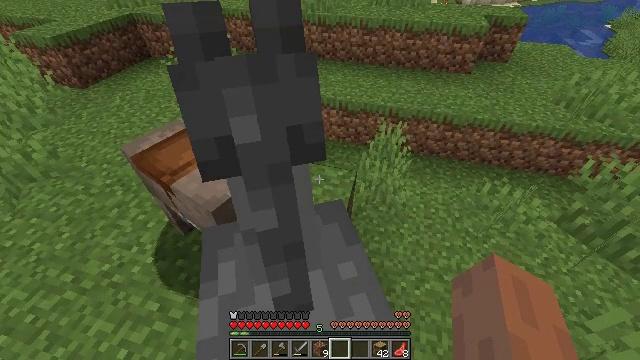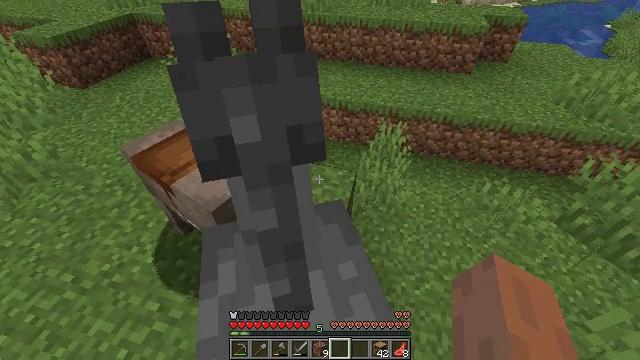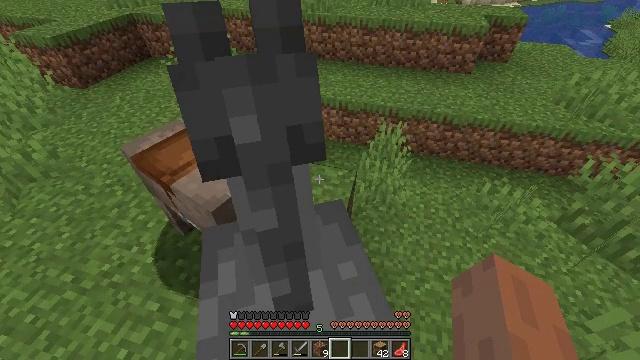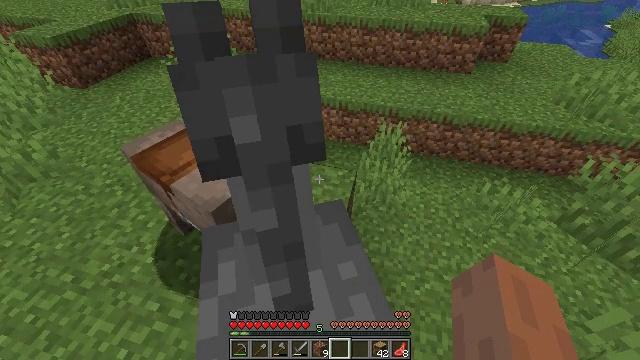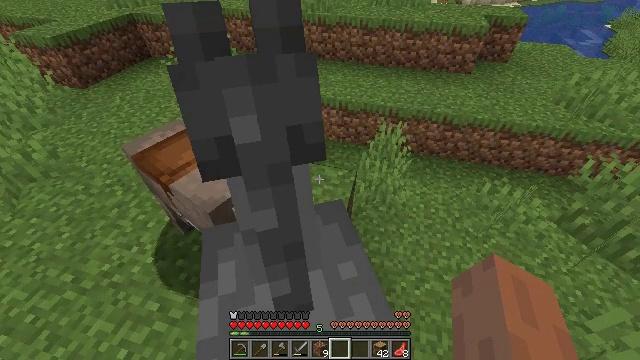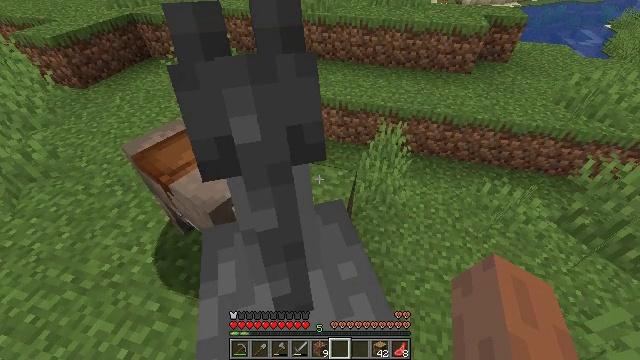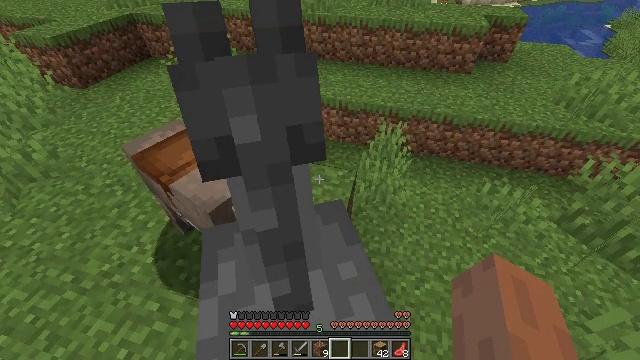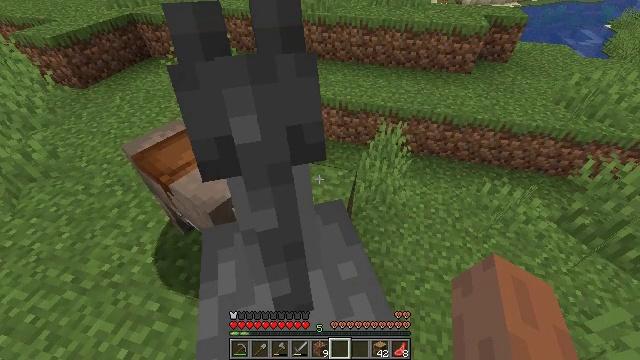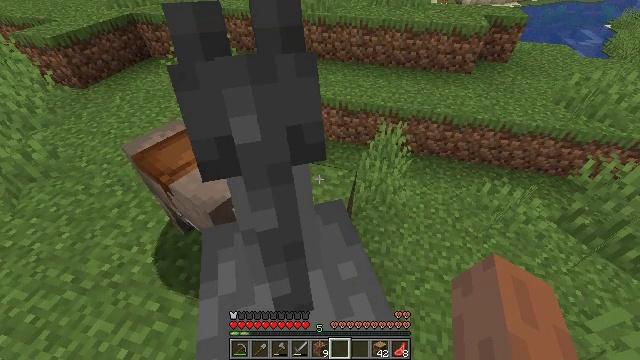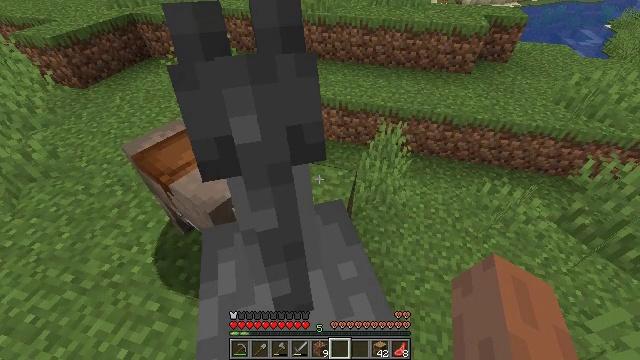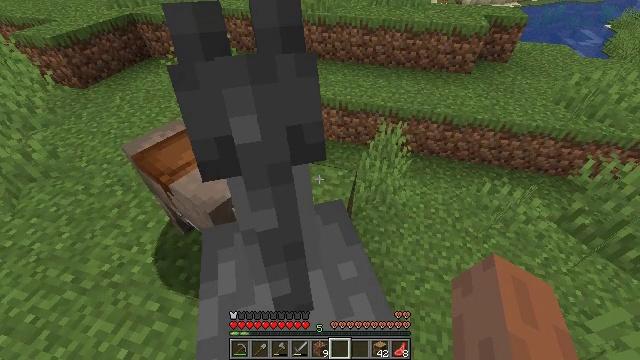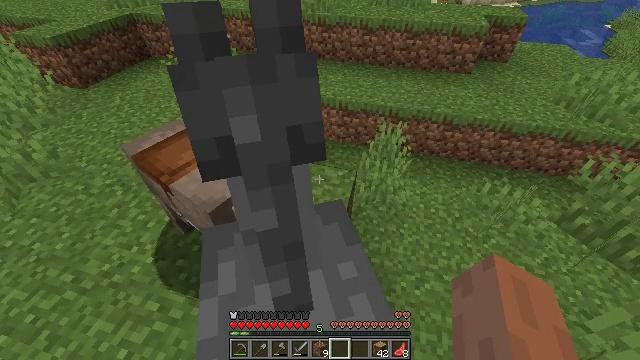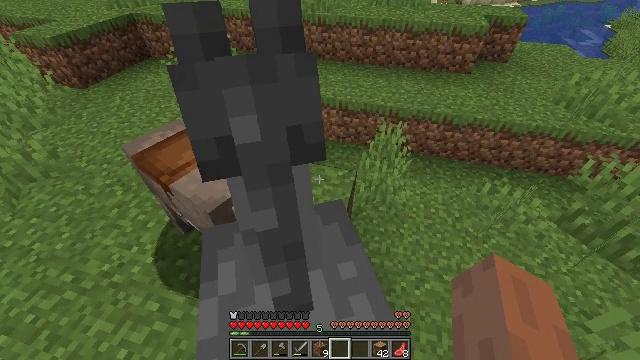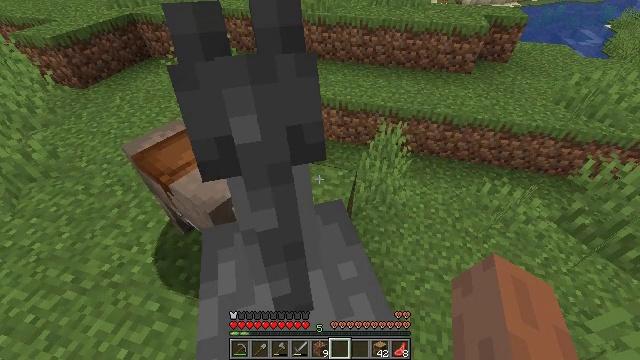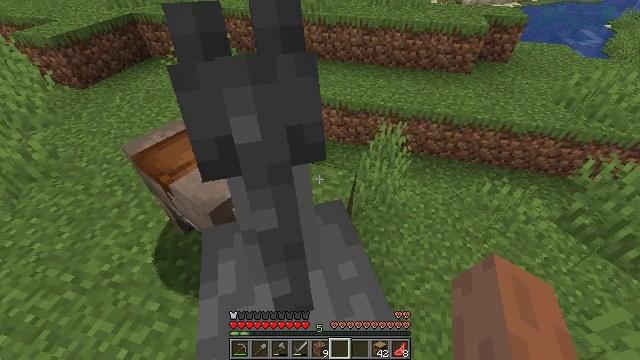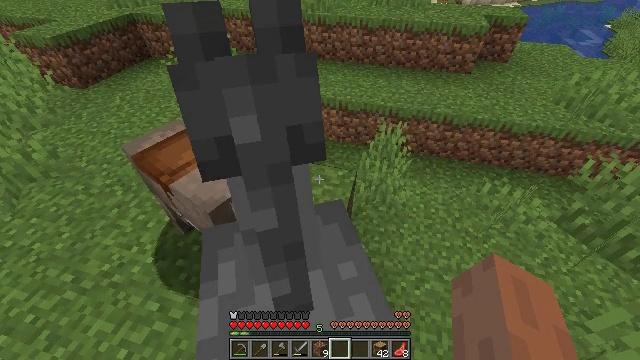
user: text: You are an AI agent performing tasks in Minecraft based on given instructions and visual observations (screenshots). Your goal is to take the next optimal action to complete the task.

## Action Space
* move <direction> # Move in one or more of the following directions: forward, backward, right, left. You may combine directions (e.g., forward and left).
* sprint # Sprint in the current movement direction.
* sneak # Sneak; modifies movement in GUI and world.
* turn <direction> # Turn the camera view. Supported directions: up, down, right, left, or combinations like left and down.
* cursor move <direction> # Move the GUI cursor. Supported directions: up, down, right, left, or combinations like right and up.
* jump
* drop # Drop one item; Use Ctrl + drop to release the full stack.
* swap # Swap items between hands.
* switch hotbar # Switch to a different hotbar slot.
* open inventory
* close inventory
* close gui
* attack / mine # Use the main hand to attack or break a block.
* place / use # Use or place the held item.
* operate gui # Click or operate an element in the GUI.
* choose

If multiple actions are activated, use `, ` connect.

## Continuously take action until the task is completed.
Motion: motion action
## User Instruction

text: Collect coarse dirt blocks.
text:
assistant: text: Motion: no_op
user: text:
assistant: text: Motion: no_op
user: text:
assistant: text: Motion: no_op
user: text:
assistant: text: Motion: no_op
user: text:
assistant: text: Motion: no_op
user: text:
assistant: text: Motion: no_op
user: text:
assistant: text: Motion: no_op
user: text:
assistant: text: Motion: no_op
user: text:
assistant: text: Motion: no_op
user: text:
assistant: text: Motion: no_op
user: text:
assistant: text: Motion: no_op
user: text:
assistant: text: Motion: no_op
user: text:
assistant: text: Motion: no_op
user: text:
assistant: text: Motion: no_op
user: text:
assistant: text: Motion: no_op
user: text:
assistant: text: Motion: no_op
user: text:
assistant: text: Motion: no_op
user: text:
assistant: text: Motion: no_op
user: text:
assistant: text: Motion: no_op
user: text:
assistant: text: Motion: no_op
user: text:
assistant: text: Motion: no_op
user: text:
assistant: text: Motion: no_op
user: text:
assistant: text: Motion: no_op
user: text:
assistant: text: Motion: no_op
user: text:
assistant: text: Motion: no_op
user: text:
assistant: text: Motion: no_op
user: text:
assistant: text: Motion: no_op
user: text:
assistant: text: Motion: no_op
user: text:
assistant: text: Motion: no_op
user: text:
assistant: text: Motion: no_op